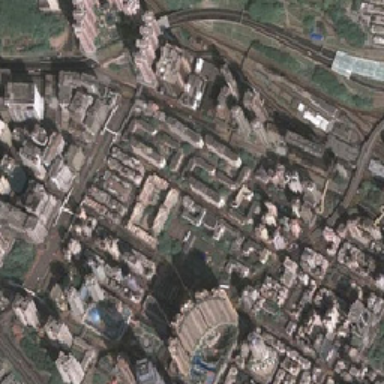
The height of a commercial building .